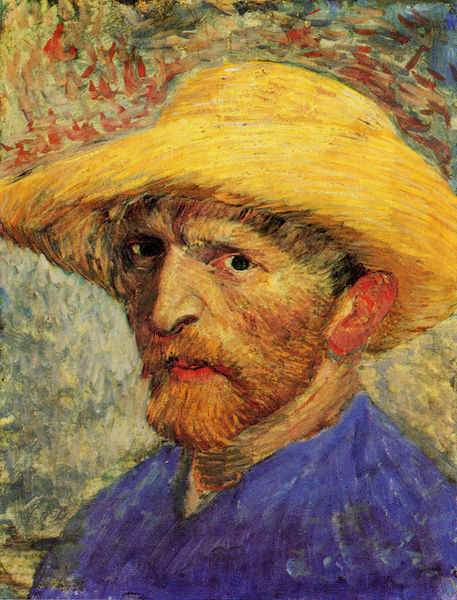
Titel: Selbstbildnis mit Strohhut
Künstler: Vincent van Gogh
Standort: Detroit
Institution: The Detroit Institute of Arts
Schlagwörter: blau, gemälde, himmel, laub, mann, schatten, weiß, bäume, gelb, grün, impressionismus, blumen, braun, bunt, frankreich, hintergrund, hut, licht, mund, nase, ohr, schwarz, stroh, blick, rot, expressionismus, bart, hemd, jacke, mütze, augen, bärtig, gesicht, inkarnat, mensch, vollbart, bild, bildnis, hals, portrait, porträt, öl, pastos, auge, haare, brustbild, lippen, ohren, traurig, bewegt, man, farbe, linien, van gogh, duktus, strohhut, impressionistisch, ernst, pupillen, wütend, wange, dreiviertelprofil, selbstporträt, krempe, sonnenhut, striche, bauer, rothaarig, gogh, links, expressionistisch, flammen, gross, selbstbildnis, kittel, leinwand, anschauen, pinselstrich, vincent van gogh, selbstportrait, rote haare, halbprofil, blaumann, stohhut, vincent, mann mit hut, postimpressionismus, impressionist, komplementärkontrast, sauer, harre, van, rotes haar, hackennase, t-shirt, huz, laune, impasto, hutr, blaues hemd, pinslstriche, vindent, t, van gog, srot, oghr, seöbstbildnis, ök, zeihnnung